Field crop: maize
Growth stage: 2
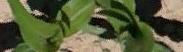
Species: maize